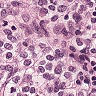
Metastatic tissue present: yes